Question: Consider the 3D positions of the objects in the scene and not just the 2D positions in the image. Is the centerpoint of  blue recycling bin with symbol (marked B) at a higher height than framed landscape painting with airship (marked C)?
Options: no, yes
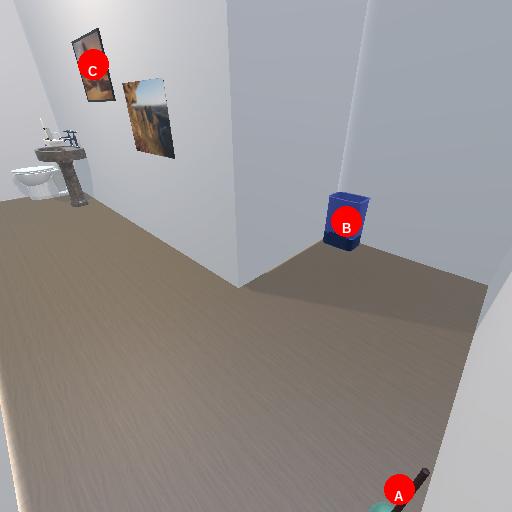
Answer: no